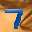
Label: 7